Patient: sex F, age 68
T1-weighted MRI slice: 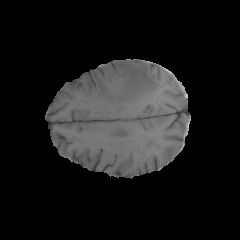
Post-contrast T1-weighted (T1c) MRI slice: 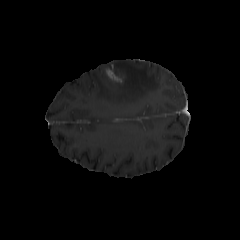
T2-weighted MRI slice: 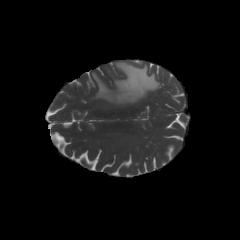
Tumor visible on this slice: yes
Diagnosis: Glioblastoma, IDH-wildtype
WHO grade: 4